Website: lowes
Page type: address-validator
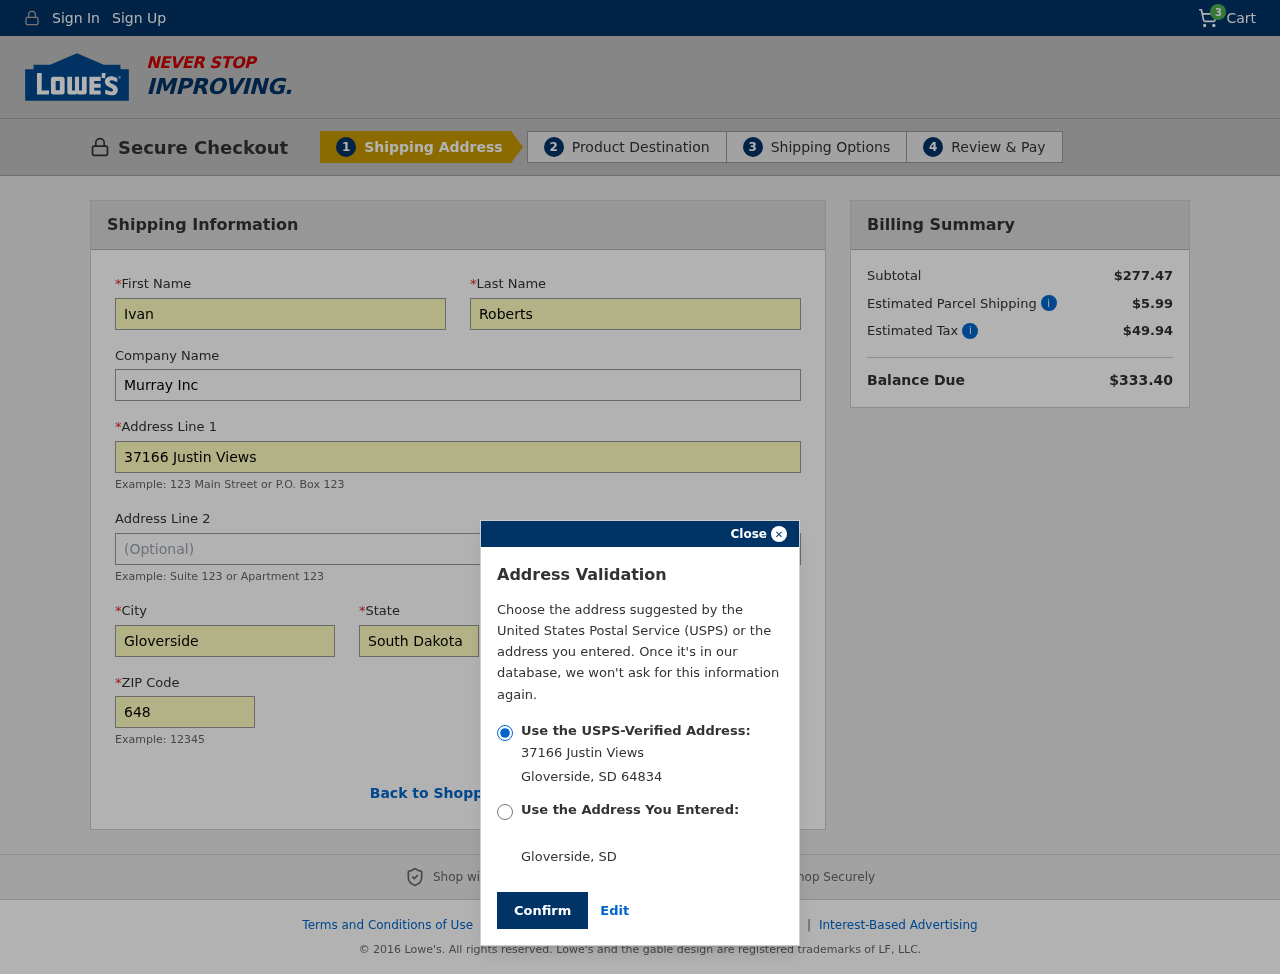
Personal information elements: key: PII_CITY
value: Gloverside
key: PII_COMPANY
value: Murray Inc
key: PII_FIRSTNAME
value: Ivan
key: PII_LASTNAME
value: Roberts
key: PII_POSTCODE
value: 64834
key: PII_STATE
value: South Dakota
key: PII_STATE_ABBR
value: SD
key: PII_STREET
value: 37166 Justin Views
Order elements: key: ORDER_NUM_ITEMS
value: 3
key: ORDER_SUBTOTAL
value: $277.47
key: ORDER_SHIPPING_COST
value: $5.99
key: ORDER_TAX
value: $49.94
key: ORDER_TOTAL
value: $333.40